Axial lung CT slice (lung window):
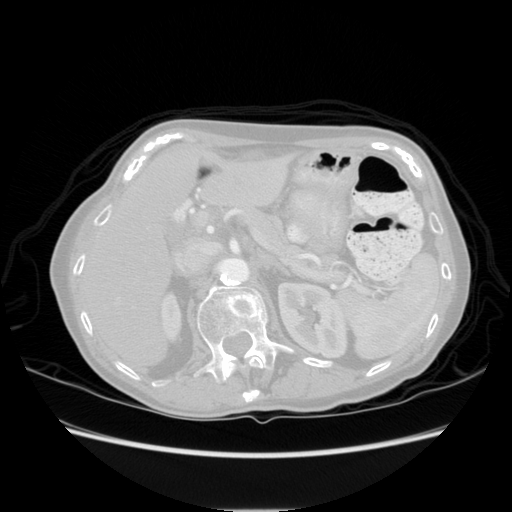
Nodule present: no